Field crop: tomato
Growth stage: 2
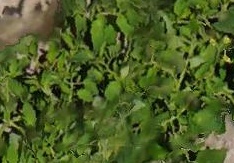
Species: tomato